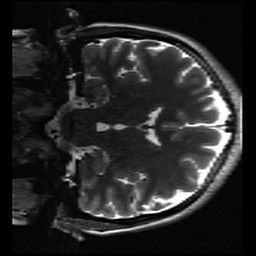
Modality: inplaneT2
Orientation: coronal